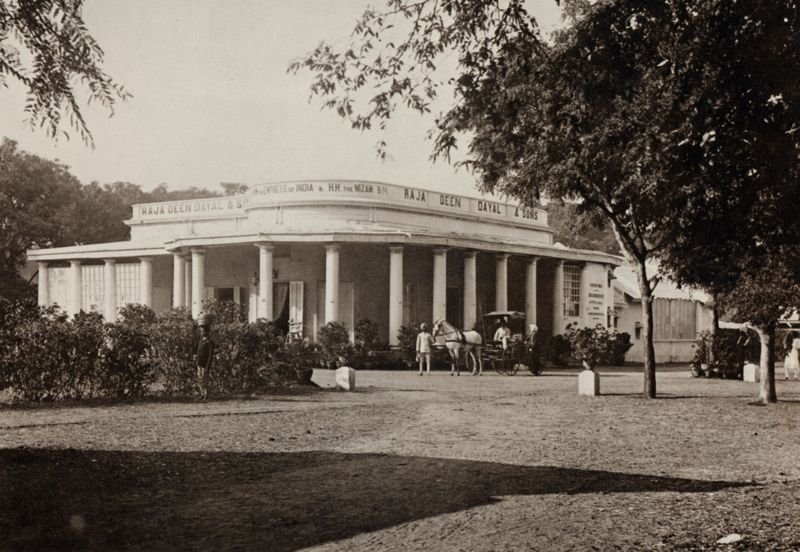
Titel: Das Studio von Raja Deen Dayal und Söhne
Künstler: Raja Lala Deen Dayal
Schlagwörter: baum, blätter, himmel, laub, mann, schatten, weiß, bäume, menschen, stadt, äste, blumen, braun, fenster, frau, grau, hell, licht, männer, schwarz, säule, säulen, terasse, dach, gebäude, gras, haus, park, rasen, weg, wiese, zaun, anzug, lokal, architektur, diener, mensch, sockel, stein, steine, vorhang, ast, erde, stamm, strauch, zweige, busch, büsche, gebüsch, gitter, sträucher, england, wald, pferd, räder, garten, zaumzeug, zügel, balkon, terrasse, schrift, sommer, ansicht, fassade, geschäft, perspektive, süden, mauer, hecke, türe, amerika, einspänner, kutsche, platz, werbung, sepia, wagen, gardine, geländer, galerie, halle, pfosten, foto, fotografie, photographie, blumentöpfe, eingang, gang, antike, palast, baun, schwarzweiß, text, kutscher, schimmel, arkaden, kapitelle, villa, sims, eiß, auffahrt, einfahrt, ballustrade, tempel, pavillon, grund, vordach, klassik, indien, turban, rundung, knecht, säulengang, außenansicht, pferdekutsche, rundbau, kolonade, gartenanlage, neoklassizismus, säulenstellung, wandelgang, stele, arkarde, hecken, kolonien, kandarre, kutschbock, verdeck, stracuh, kutsch, page, pferdeknecht, dayal, deen, equipage, kutschh, raja, schriftzug, rikscha, 19. jahrhundert, resto